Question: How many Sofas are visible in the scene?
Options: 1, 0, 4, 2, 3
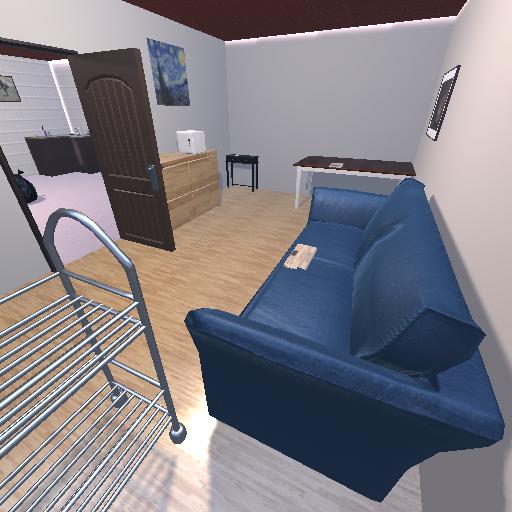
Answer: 1